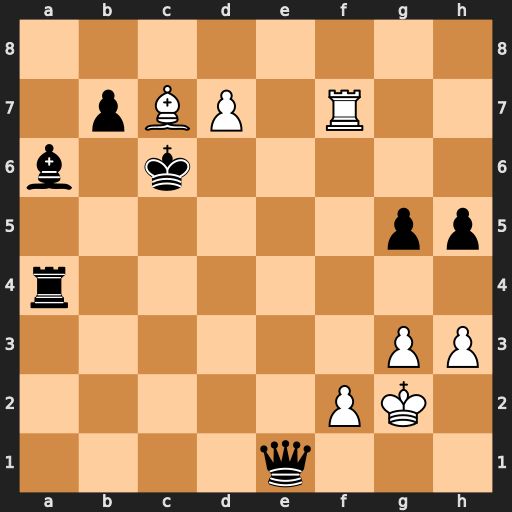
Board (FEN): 8/1pBP1R2/b1k5/6pp/r7/6PP/5PK1/4q3
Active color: w
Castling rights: -
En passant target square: -
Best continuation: d8=Q Bf1+ Kh2 Qe6 Rf6 Qxf6 Qxf6+